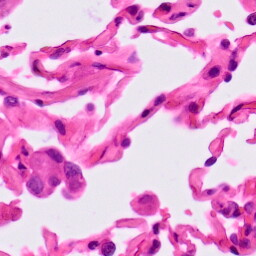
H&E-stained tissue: Lung